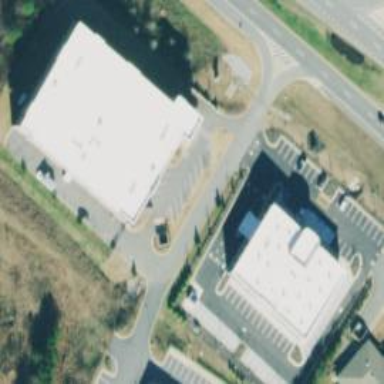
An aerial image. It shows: Building used for storage rental.